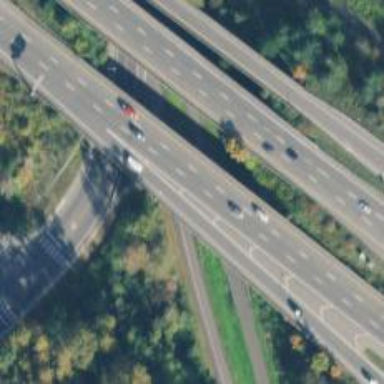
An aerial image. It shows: Bridge over motorway_link.